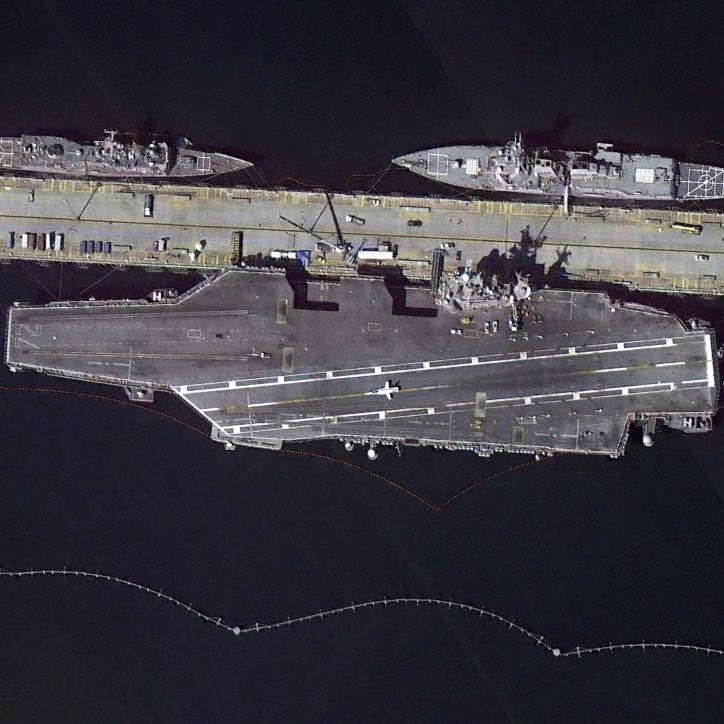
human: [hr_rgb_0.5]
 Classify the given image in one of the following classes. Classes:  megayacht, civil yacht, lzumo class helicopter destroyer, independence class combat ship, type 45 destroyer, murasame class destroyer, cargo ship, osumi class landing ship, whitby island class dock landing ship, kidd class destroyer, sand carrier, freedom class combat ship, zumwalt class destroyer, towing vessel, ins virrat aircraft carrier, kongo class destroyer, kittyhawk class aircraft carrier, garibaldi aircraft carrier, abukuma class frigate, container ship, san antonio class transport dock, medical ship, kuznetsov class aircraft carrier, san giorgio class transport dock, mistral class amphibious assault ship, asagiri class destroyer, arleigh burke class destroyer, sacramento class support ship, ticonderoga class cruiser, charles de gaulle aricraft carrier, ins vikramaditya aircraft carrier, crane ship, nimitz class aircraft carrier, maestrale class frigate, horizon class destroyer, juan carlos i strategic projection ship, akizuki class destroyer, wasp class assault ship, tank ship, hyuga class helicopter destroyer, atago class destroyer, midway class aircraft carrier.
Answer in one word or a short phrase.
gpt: Nimitz class aircraft carrier